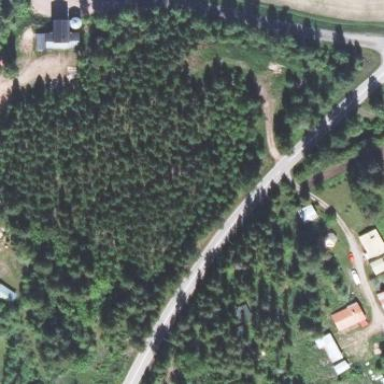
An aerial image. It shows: Forest area.